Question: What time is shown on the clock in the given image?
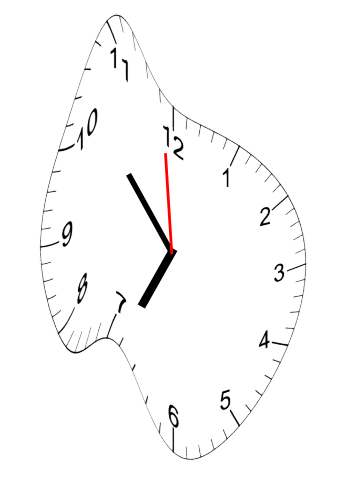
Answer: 06:52:59